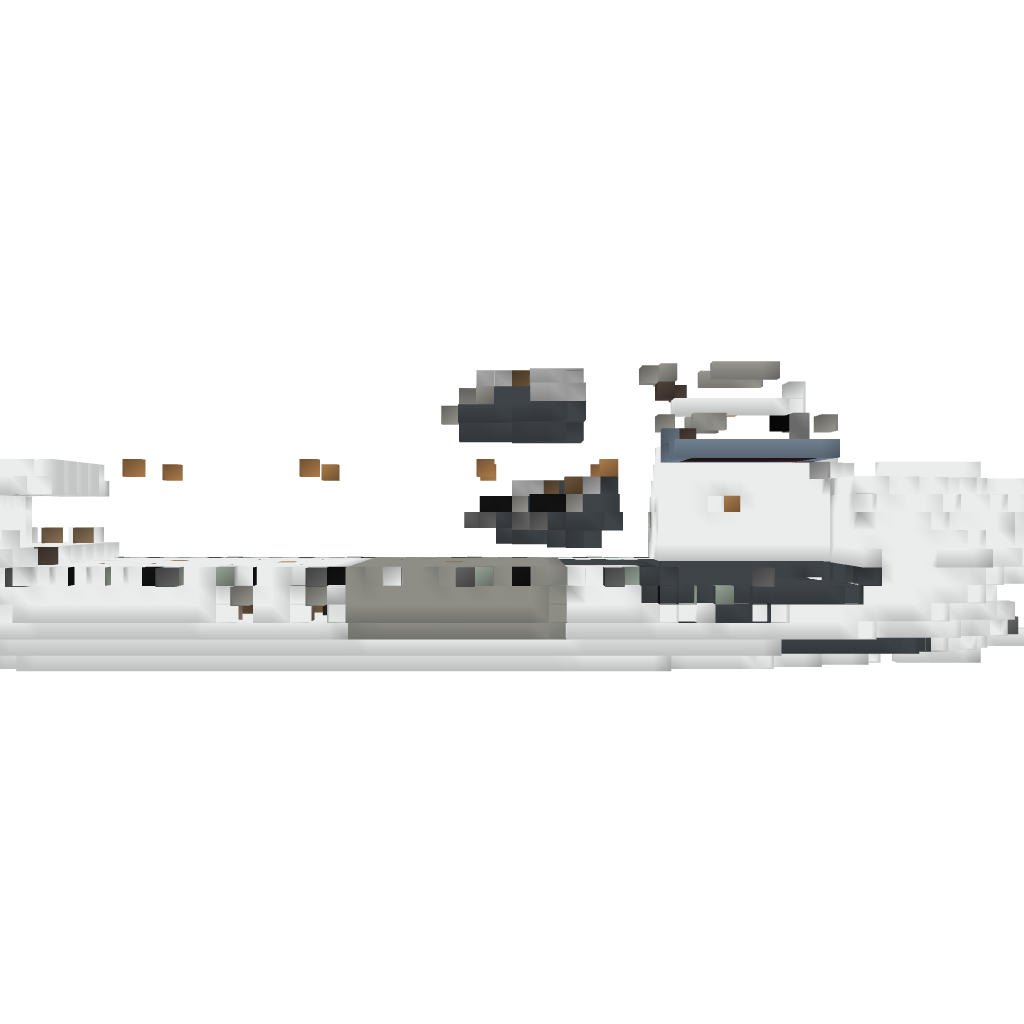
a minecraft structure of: Aircraft Carrier Airship - Silver Empire Escort Carrier